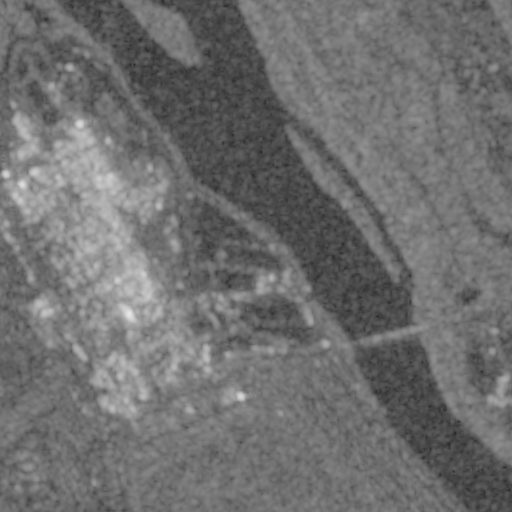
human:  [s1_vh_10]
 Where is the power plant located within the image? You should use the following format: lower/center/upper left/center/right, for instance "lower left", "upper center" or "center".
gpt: The power plant is located in the upper left of the image.
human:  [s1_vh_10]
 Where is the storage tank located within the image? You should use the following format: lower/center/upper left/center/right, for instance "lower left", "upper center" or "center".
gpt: The storage tank is located in the lower left of the image.
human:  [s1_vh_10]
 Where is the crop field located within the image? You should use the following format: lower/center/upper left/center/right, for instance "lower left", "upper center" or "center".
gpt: There is no crop field in the image.

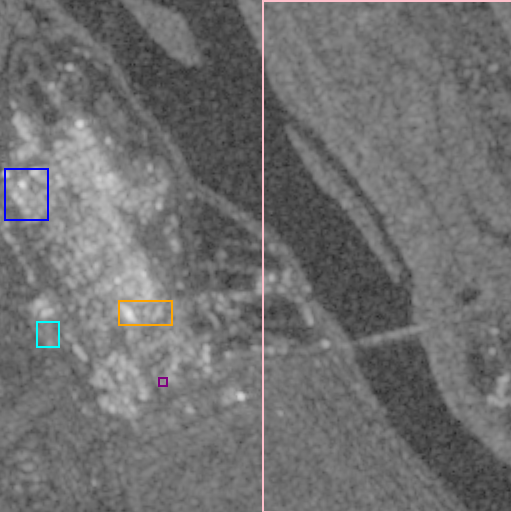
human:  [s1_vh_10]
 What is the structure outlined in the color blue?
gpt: The structure outlined in blue is a power plant.
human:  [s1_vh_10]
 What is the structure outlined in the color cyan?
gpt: The structure outlined in cyan is a power substation.
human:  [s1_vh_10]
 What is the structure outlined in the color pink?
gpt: The structure outlined in pink is a quarry.
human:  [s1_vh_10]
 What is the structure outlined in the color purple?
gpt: The structure outlined in purple is a storage tank.
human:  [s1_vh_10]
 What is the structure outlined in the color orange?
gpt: The structure outlined in orange is a building.
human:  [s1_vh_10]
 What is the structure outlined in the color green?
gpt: There is no green outline.